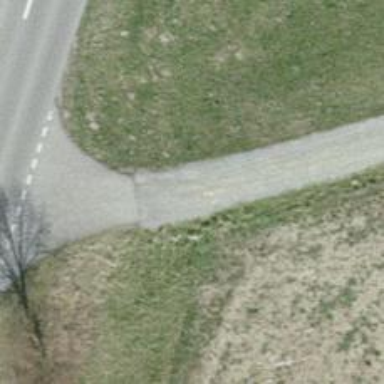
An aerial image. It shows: Gravel track with grade3 tracktype.